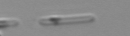
Label: Skeletonema